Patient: sex M, age 42
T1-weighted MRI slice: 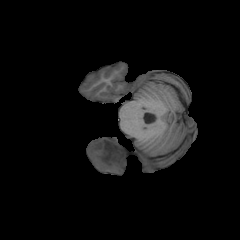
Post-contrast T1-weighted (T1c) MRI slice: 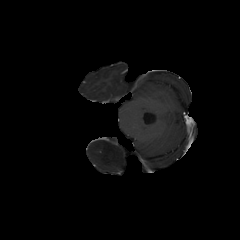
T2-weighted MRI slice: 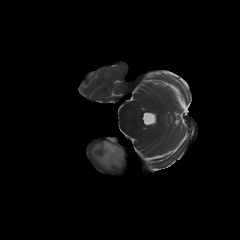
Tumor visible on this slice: yes
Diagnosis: Astrocytoma, IDH-mutant
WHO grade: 2